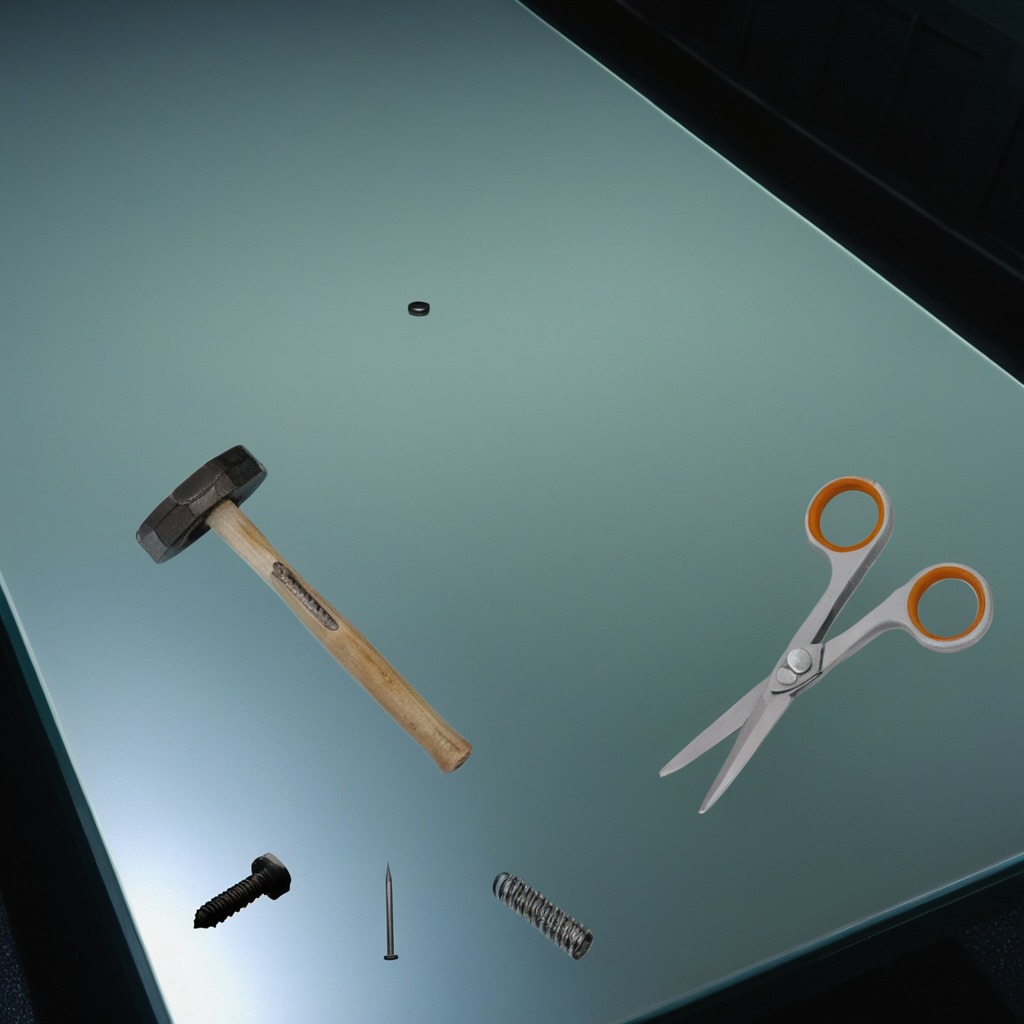
A metal machine screw, an iron nail, a hammer, a coiled metal spring, and a pair of scissors are lying on a clean empty table in a railway signal maintenance room lit by harsh overhead fluorescents.